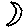
Label: moon